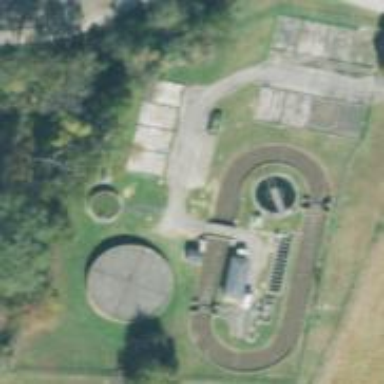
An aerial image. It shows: View of wastewater plant.